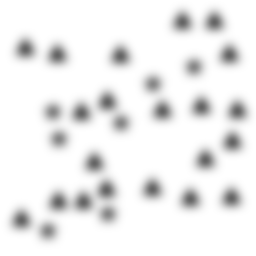
Squares: 0
Triangles: 21
Stars: 7
Total shapes: 28